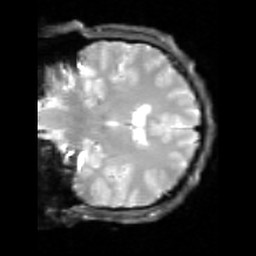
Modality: inplaneT2
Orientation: coronal
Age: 25
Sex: male